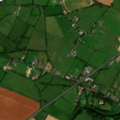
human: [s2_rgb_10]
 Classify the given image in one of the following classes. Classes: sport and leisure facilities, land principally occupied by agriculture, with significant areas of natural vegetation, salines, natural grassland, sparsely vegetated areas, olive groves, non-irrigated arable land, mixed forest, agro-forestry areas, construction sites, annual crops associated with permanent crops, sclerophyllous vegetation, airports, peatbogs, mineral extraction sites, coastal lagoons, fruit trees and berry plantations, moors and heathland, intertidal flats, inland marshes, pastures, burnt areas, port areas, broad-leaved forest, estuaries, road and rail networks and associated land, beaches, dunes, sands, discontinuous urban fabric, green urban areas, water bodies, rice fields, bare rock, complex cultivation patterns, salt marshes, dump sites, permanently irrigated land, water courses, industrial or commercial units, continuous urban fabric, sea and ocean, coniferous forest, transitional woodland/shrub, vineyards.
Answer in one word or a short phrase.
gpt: non-irrigated arable land, pastures, land principally occupied by agriculture, with significant areas of natural vegetation